Question: I am new in firebase and I am trying to set the score value to 500 in kotlin code, but I do not know how to change it because it has a push key and a authentication 'uid' key, how do I change the value of the score to 500? If you want you can check the image description below:

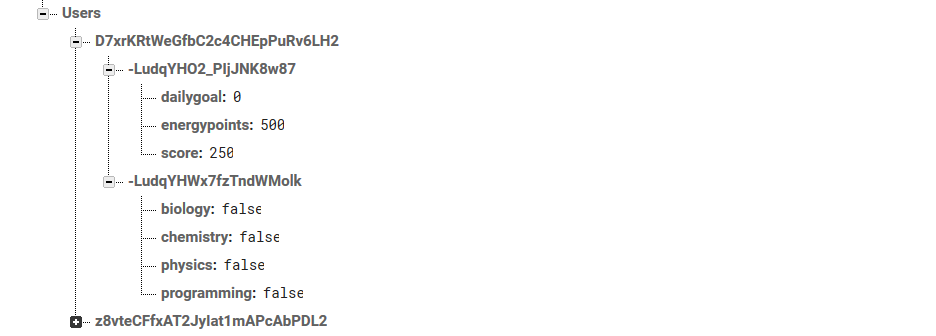
Answer: You need to use 'updateChildren()' to update the field:
'''
val user = FirebaseAuth.getInstance().currentUser
val uid = user.uid
val key = database.child("Users").child(uid).push().key
'''
Before updating you need to have the value of the push key and uid. Therefore when storing the data, you can use 'val key = database.child("Users").child(uid).push().key' to store the value of the 'push()' inside a variable. Then later you can update by doing the following:
'''
val database = FirebaseDatabase.getInstance()
val myRef = database.getReference("Users").child(uid).child(key)
val childUpdates = HashMap<String, Any>()
childUpdates["score"] = 500
myRef.updateChildren(childUpdates)
'''
You can read here for more info:
<URL>